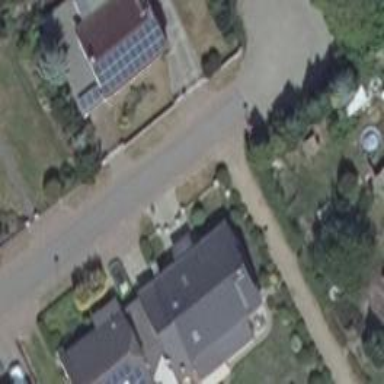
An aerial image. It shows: Residential road with asphalt surface.